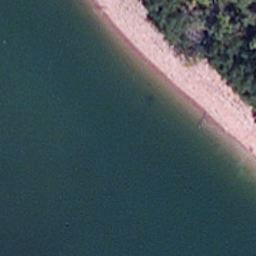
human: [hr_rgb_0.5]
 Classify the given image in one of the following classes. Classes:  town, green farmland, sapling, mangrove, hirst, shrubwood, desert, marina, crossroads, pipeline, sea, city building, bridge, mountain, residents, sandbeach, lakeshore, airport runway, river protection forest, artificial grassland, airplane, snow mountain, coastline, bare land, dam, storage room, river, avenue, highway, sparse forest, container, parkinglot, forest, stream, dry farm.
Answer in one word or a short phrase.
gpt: lakeshore